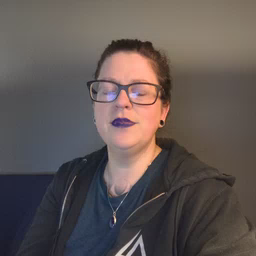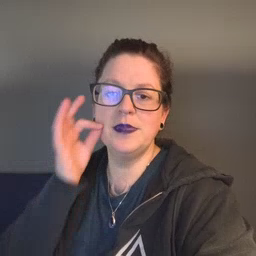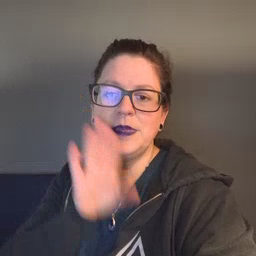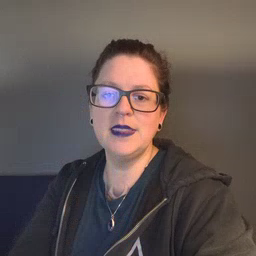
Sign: bee